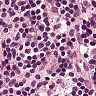
Metastatic tissue present: no